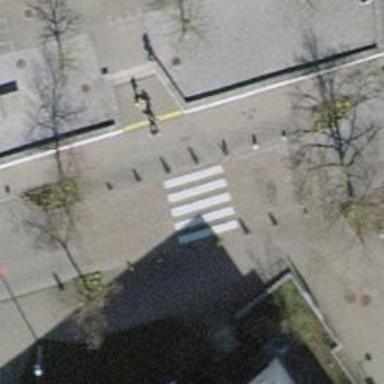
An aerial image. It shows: Marked crossing on footway with sett surface.